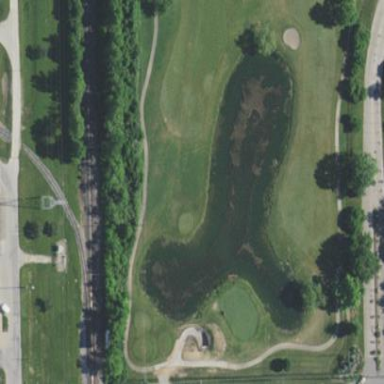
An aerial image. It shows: Water hazard on golf course.